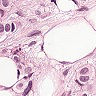
Metastatic tissue present: yes